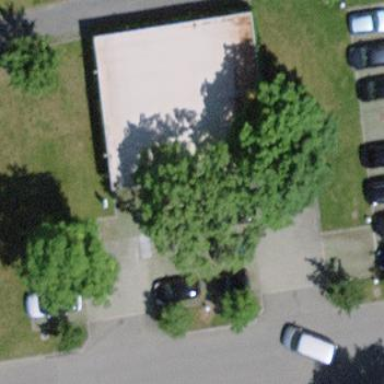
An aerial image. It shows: View of roof of building.